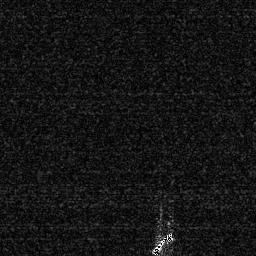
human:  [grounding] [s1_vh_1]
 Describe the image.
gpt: In the satellite image, there is  <ref>1 medium ship </ref> <box>[[58, 89, 67, 99, 0]]</box> located at bottom.